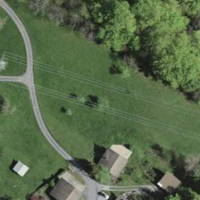
EUNIS habitat code: 44
Species observed at this site:
Fagus sylvatica